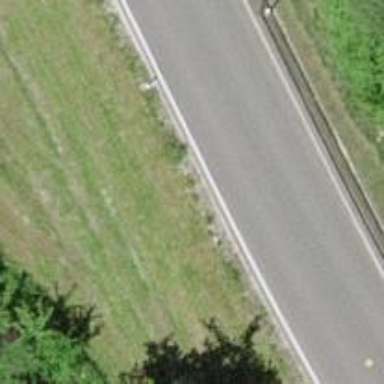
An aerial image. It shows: Paved tertiary road.